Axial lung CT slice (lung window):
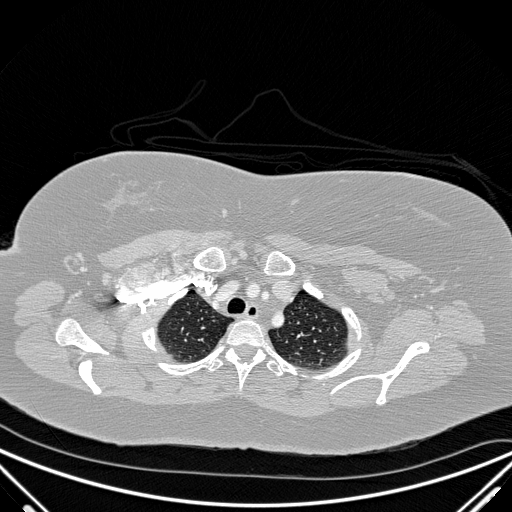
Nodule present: no